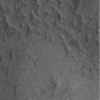
Label: not_dusty